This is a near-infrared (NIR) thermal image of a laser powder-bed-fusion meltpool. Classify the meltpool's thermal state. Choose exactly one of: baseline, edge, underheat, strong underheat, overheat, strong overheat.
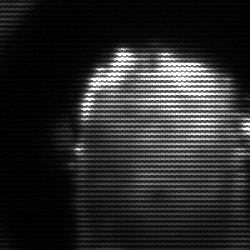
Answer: baseline